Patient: sex M, age 76
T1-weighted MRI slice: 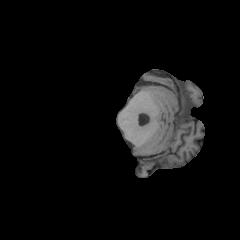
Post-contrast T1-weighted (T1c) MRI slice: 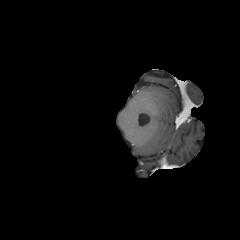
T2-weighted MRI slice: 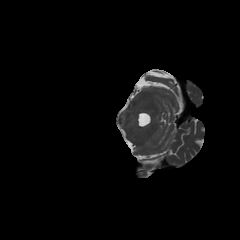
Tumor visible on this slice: no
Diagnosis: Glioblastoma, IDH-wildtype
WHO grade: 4